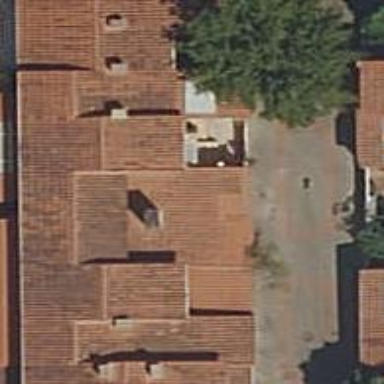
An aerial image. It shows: Terrace building.